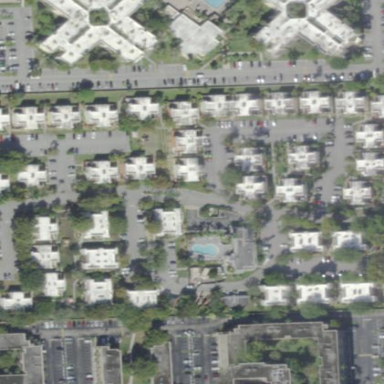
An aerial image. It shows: Residential area with apartments.